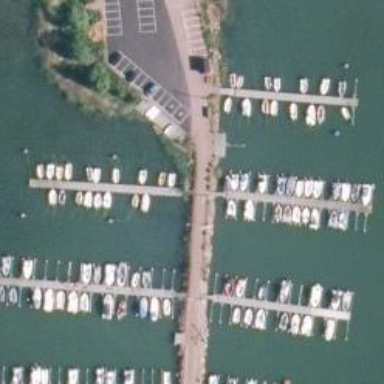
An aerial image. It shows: Footway leading to man-made pier.